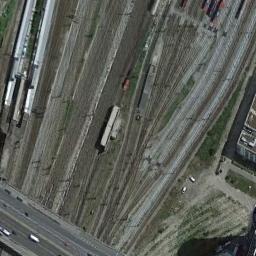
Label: railway